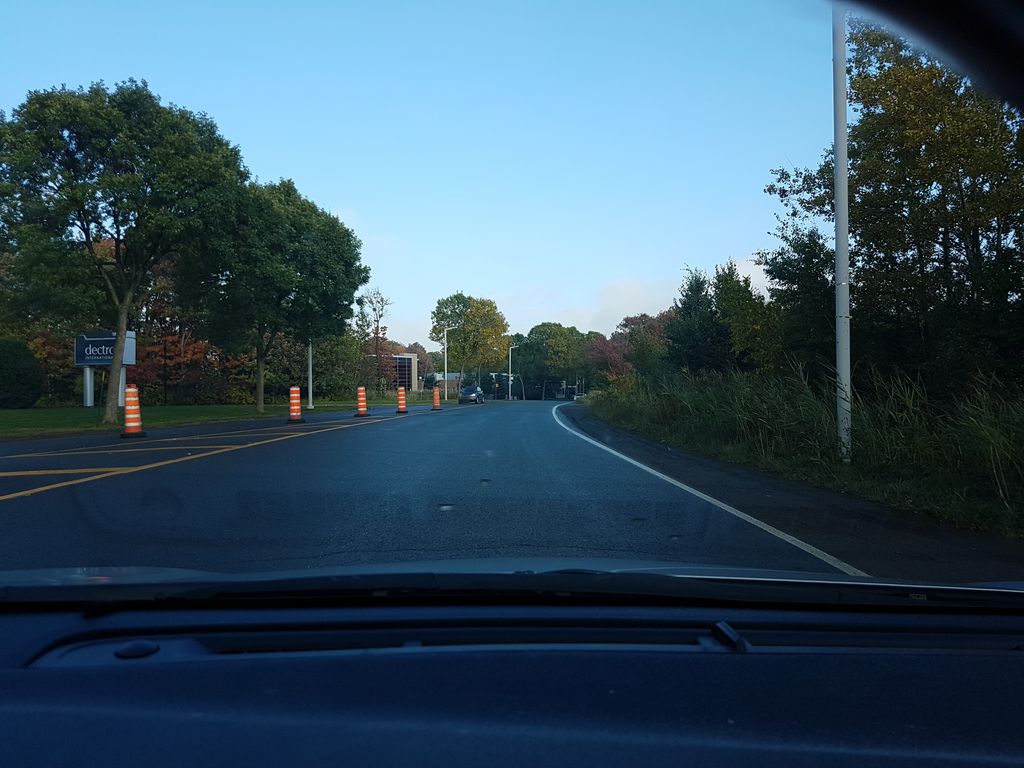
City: quebec_city